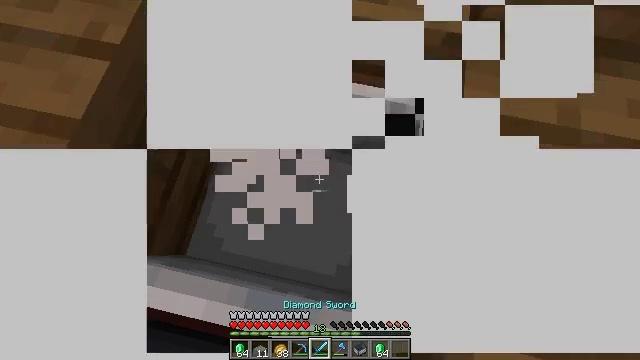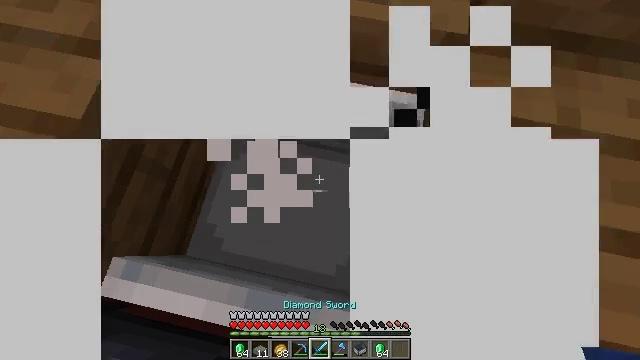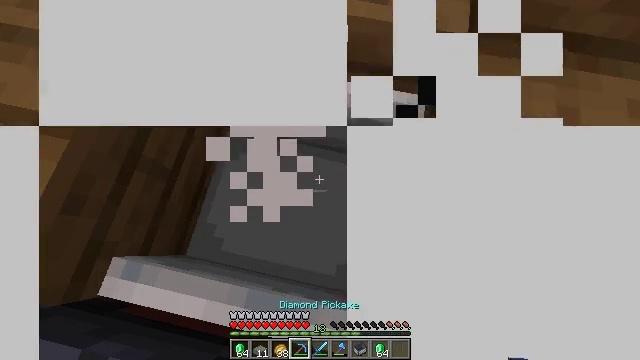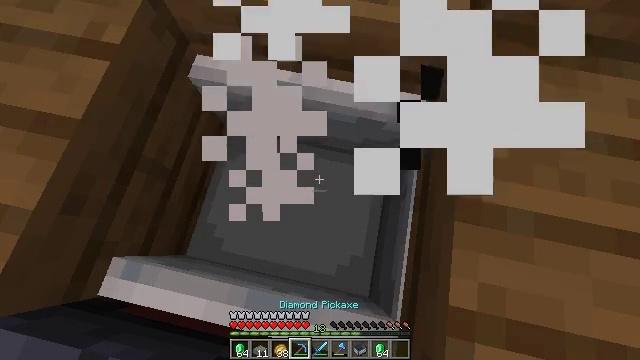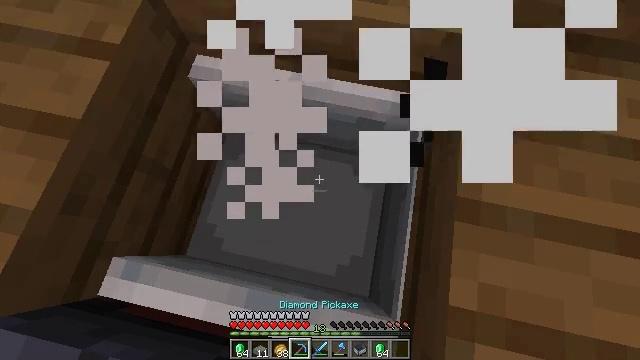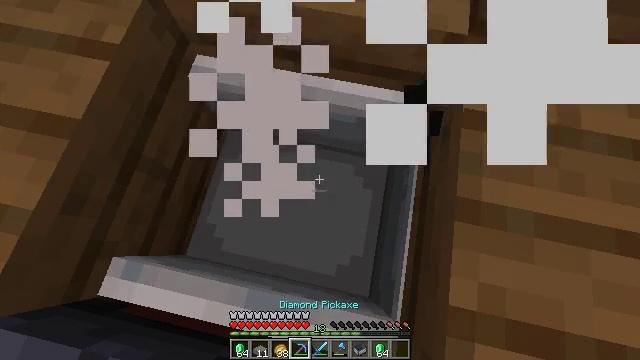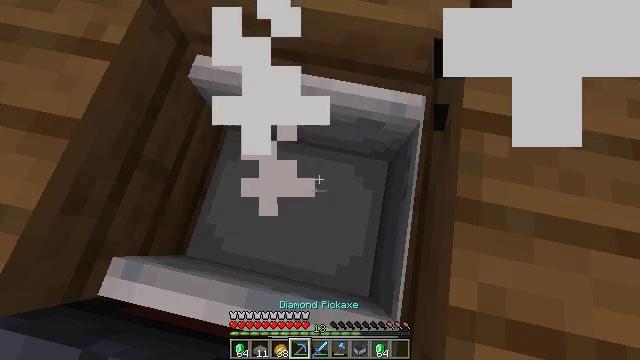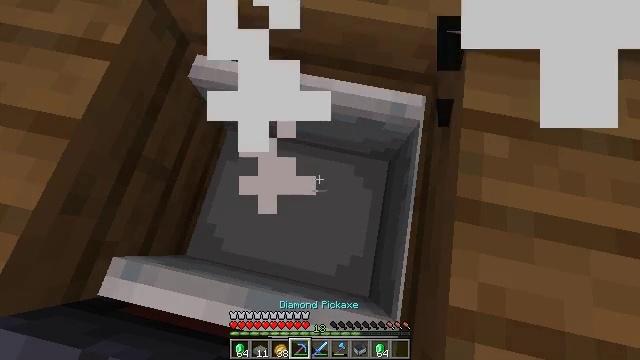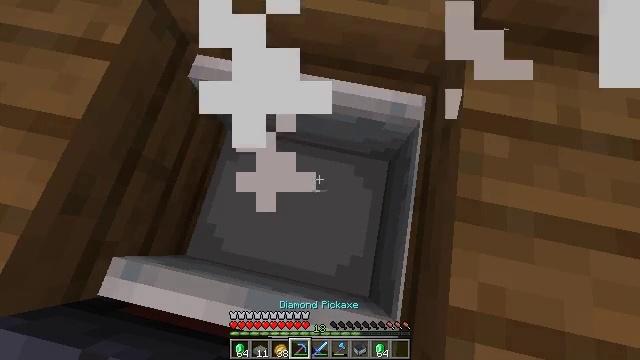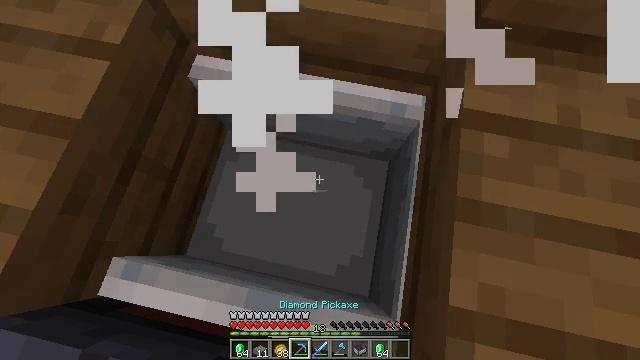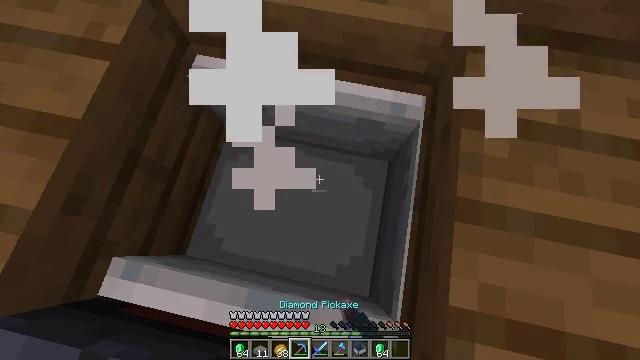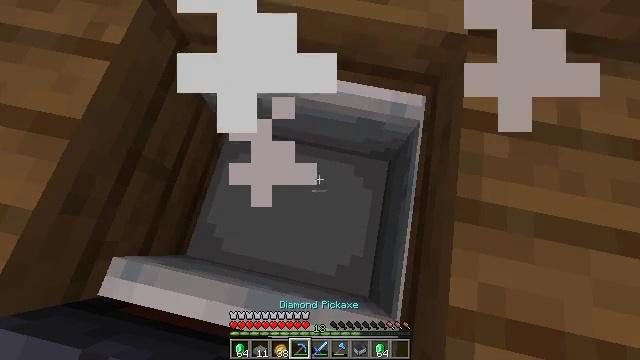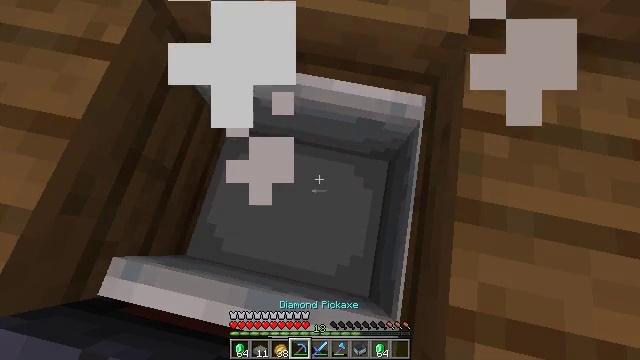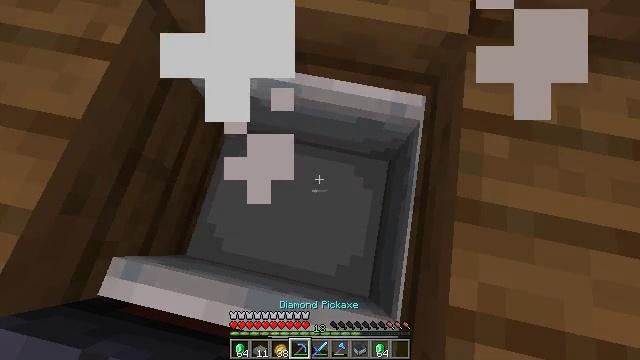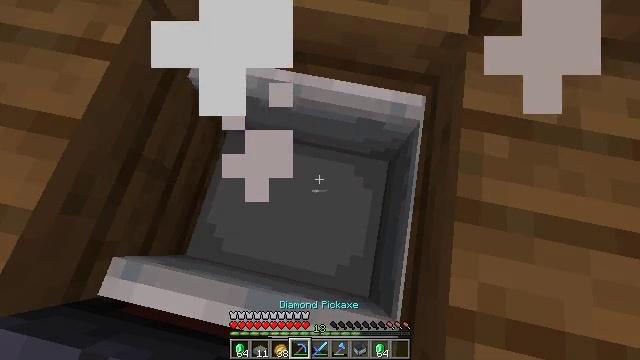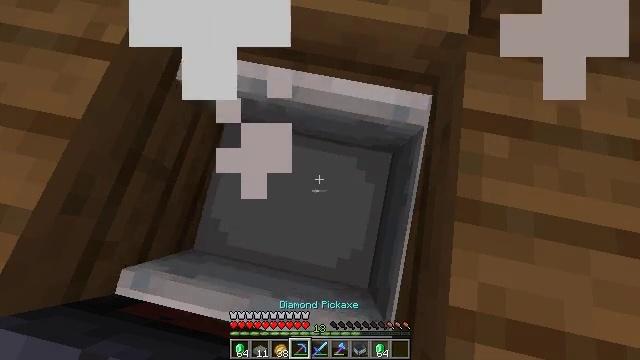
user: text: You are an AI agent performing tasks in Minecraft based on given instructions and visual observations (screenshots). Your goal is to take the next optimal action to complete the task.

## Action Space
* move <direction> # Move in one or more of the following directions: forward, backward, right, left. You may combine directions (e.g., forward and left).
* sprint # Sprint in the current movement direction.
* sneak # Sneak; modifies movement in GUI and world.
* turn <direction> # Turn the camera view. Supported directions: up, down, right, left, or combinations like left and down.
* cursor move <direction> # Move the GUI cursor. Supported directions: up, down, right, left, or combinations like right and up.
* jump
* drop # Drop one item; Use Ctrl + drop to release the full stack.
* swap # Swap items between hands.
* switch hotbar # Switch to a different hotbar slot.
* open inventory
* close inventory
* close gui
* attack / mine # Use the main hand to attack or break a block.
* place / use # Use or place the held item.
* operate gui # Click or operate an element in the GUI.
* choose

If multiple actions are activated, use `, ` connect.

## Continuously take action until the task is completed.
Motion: motion action
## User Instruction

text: Retrieve the smithing table you placed.
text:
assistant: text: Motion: no_op
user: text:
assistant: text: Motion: no_op
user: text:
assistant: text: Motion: no_op
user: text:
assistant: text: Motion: no_op
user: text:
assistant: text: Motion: no_op
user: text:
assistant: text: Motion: no_op
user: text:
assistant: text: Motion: no_op
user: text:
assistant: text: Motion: no_op
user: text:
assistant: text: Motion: attack / mine
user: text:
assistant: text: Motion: attack / mine
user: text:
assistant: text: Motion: attack / mine
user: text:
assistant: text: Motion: attack / mine
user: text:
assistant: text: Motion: attack / mine
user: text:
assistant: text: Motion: attack / mine
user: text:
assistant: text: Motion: attack / mine
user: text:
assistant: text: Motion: no_op
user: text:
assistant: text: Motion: no_op
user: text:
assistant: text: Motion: no_op
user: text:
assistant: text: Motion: no_op
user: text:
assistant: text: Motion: no_op
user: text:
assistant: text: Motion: no_op
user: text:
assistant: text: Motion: no_op
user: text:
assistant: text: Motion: no_op
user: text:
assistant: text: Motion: attack / mine
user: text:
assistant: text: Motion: attack / mine
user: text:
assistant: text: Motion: attack / mine
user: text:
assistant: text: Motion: attack / mine
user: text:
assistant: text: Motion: attack / mine
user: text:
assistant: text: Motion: no_op
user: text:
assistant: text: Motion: no_op